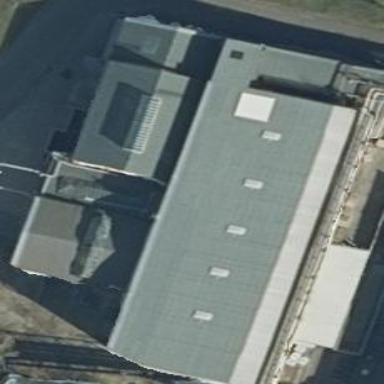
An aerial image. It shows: Industrial building.